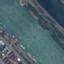
Label: River